Question: How to disable autocomplete in the current form?
'''
<fg-input
v-validate="'required|min:3'"
data-vv-name="Login"
label="Login"
type="text"
placeholder="Login"
v-model="form.login"
autocomplete="none">
</fg-input>
<span v-show="errors.has('Login')" class="text-danger">{{ errors.first("Login")
}}</span>
<fg-input
data-vv-name="Description"
label="Description"
type="text"
placeholder="Description"
v-model="form.description"
autocomplete="none">
</fg-input>
<span v-show="errors.has('Description')" class="text-danger">{{ errors.first("Description") }}</span>
<fg-input
label="Password"
type="password"
placeholder="Password"
data-vv-name="Password"
v-validate="form.id ? '' : 'required|min:3'"
v-model="form.password"
autocomplete="off">
</fg-input>
'''
Now it looks like this:

Used template
<URL>
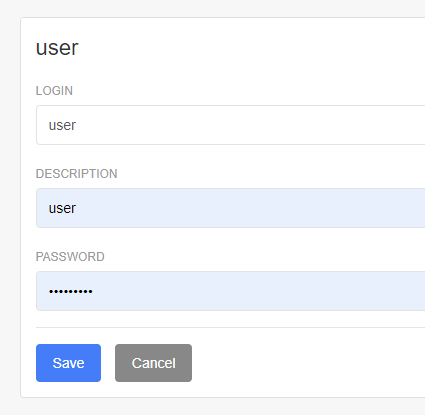
Answer: just add autocomplete="new-password" attribute to your password input and everything will work as you want.
Example
'''
<fg-input
label="Password"
type="password"
placeholder="Password"
data-vv-name="Password"
v-validate="form.id ? '' : 'required|min:3'"
v-model="form.password"
autocomplete="new-password">
</fg-input>
'''
hrome no longer supports autocomplete="off"